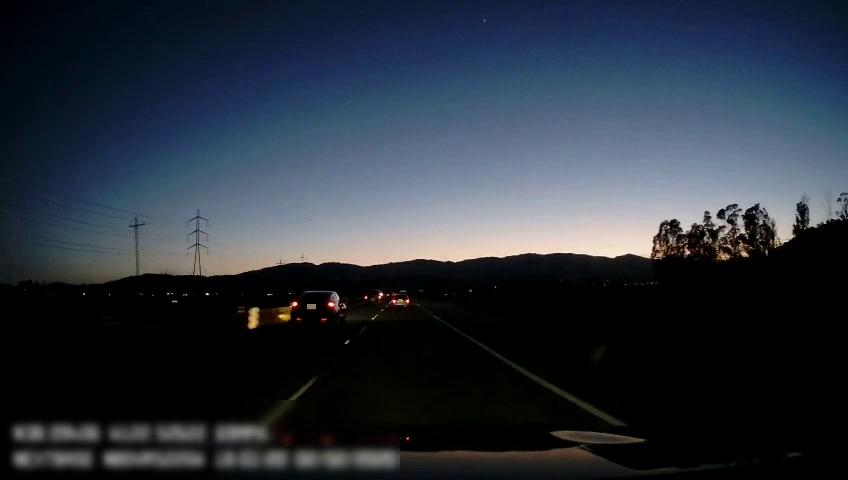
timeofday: Dusk/Dawn/Twilight
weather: Sunny
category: Drivable Space
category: Vehicles | Car
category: Vehicles | Car
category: Vehicles | Car
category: Lanes | Current Lane
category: Lanes | Alternate Lane